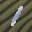
Label: 1